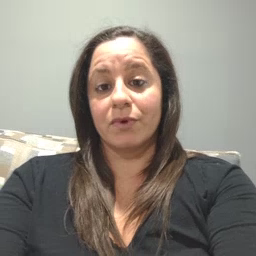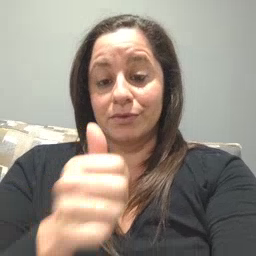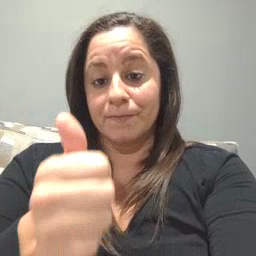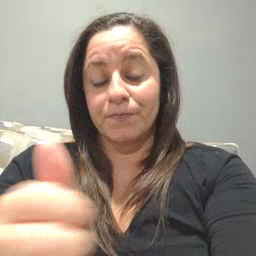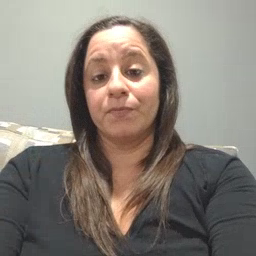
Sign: yourself